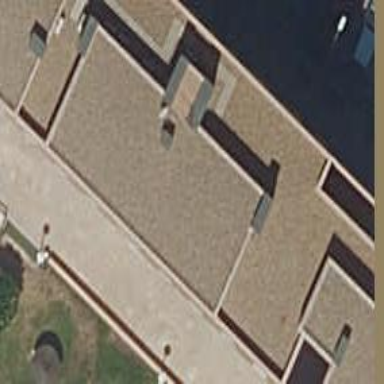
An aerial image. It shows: Part of building.